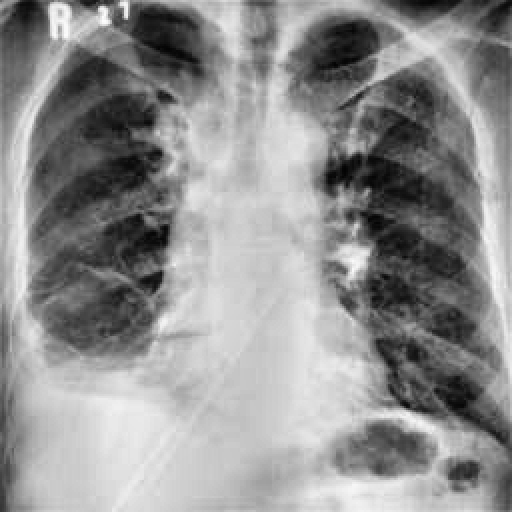
Finding: TUBERCULOSIS